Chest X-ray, PA view. Patient: 52 years old, sex M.
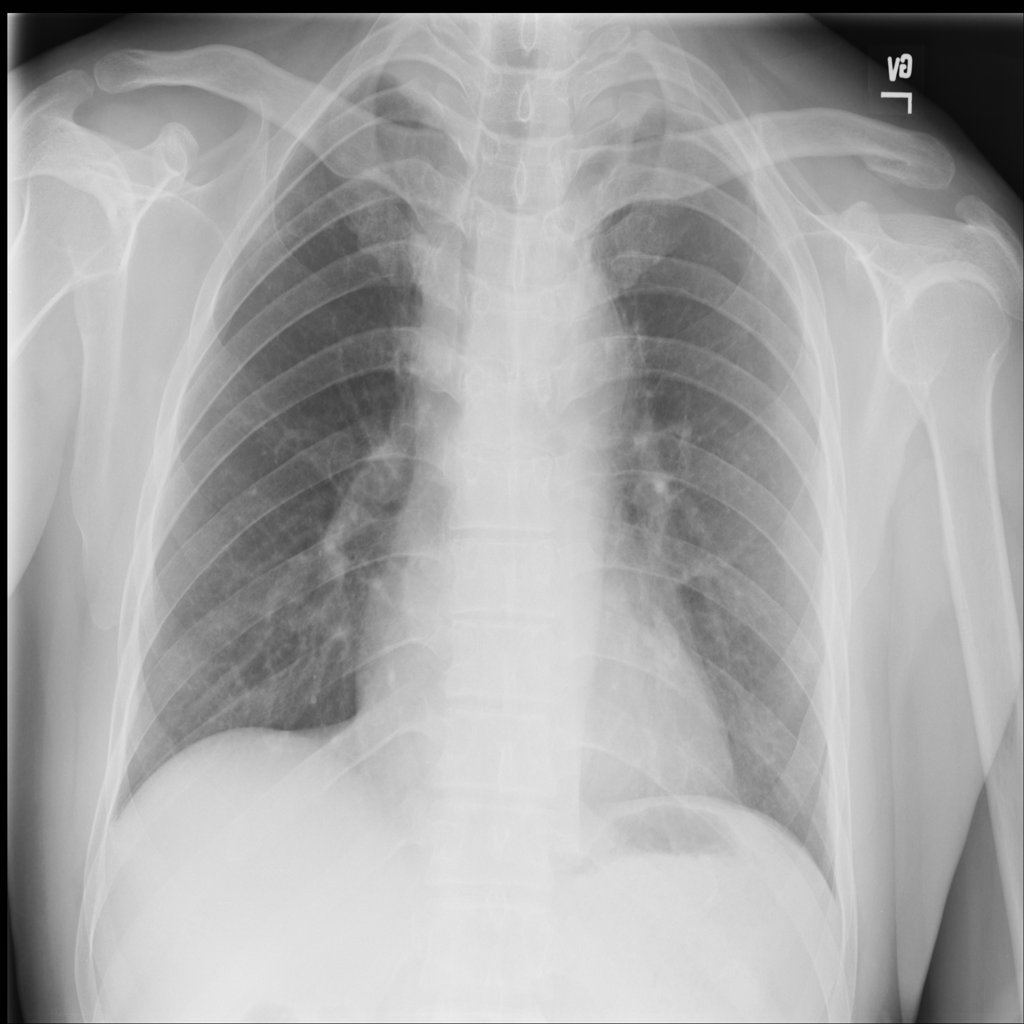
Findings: Pleural_Thickening